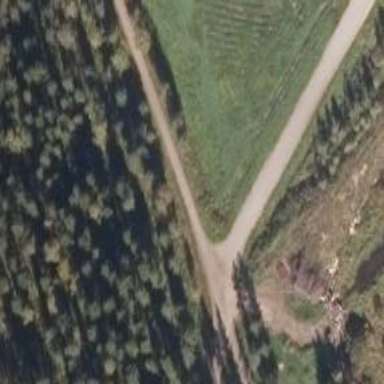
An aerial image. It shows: Bridleway with grade1 tracktype.